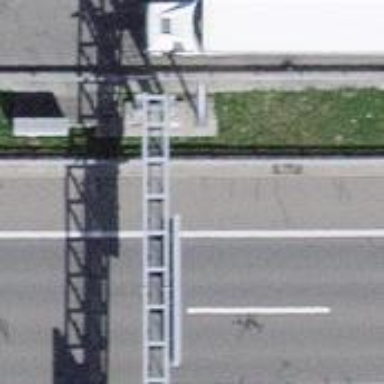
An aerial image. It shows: Gantry designed for traffic information.